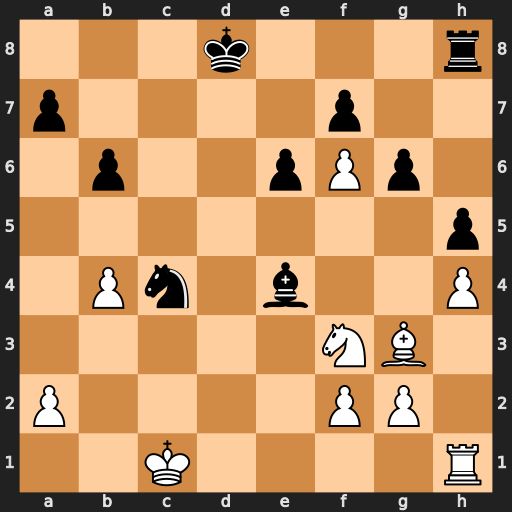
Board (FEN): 3k3r/p4p2/1p2pPp1/7p/1Pn1b2P/5NB1/P4PP1/2K4R
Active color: w
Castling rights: -
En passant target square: -
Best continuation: Ng5 Kd7 Nxe4